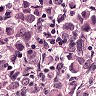
Metastatic tissue present: yes